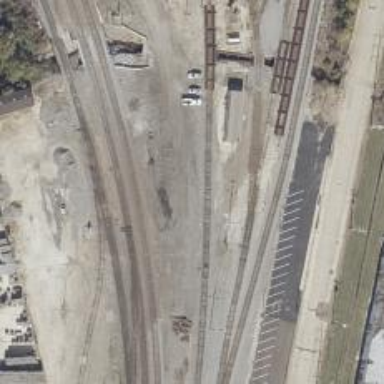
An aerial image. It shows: Abandoned railway yard.